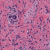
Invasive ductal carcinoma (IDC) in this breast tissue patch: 1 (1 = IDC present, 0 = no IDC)